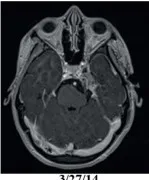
Postoperative, axial T1 postcontrast weighted MRI imaging showing enhancing, residual disease.
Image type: radiology (mri)